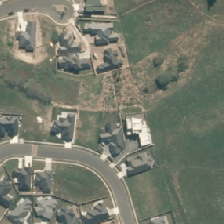
Land cover: urban_build_up